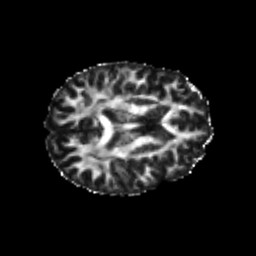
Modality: FA
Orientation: axial
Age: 22
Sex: female
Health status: healthy
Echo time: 0.074 s